Field crop: maize
Growth stage: 2
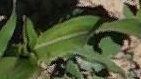
Species: maize